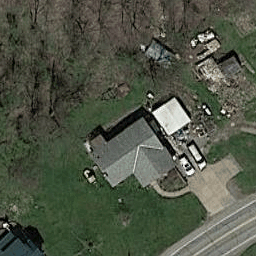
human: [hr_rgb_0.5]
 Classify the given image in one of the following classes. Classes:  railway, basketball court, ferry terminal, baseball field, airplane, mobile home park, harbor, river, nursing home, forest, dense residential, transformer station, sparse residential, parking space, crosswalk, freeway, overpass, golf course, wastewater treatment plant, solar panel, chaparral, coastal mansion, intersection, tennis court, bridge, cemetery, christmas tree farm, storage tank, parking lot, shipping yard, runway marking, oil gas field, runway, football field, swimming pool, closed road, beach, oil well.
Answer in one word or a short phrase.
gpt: sparse residential